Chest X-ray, AP view. Patient: 42 years old, sex M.
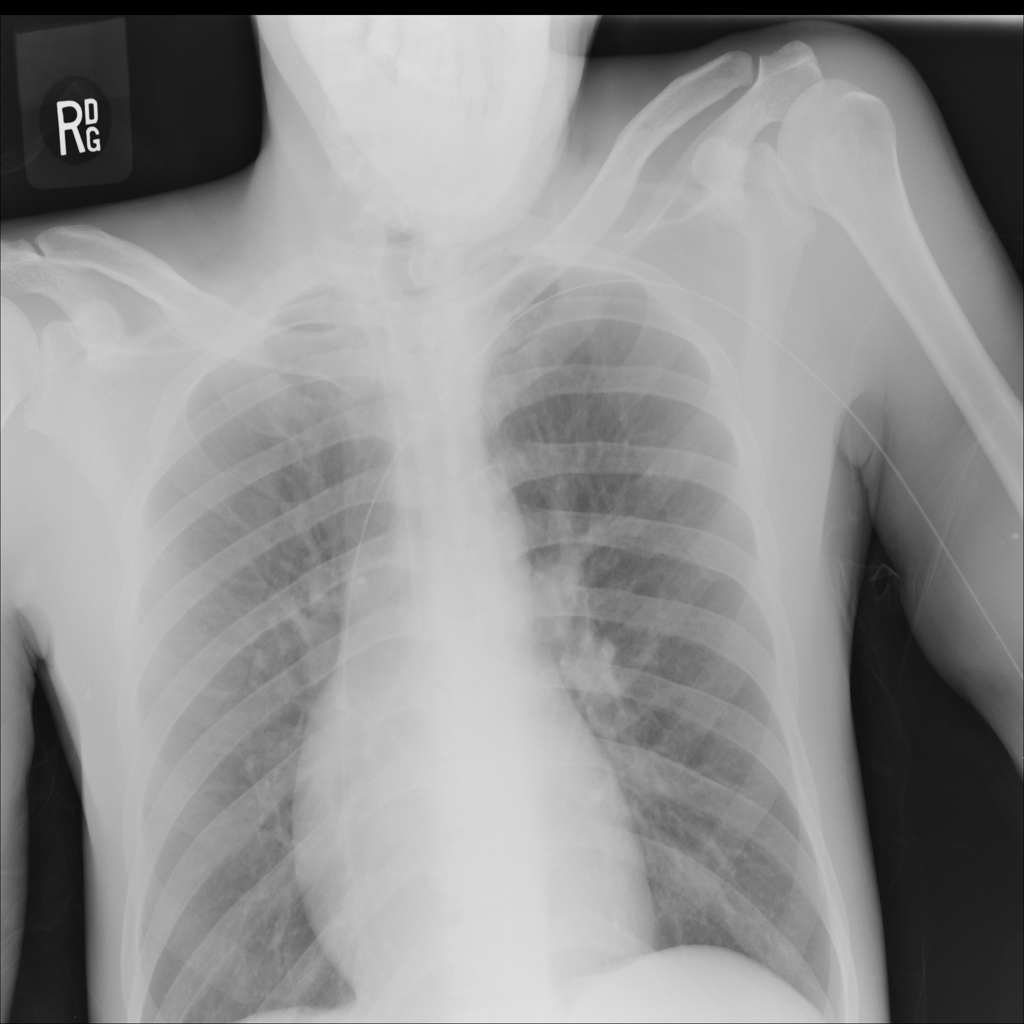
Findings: No Finding